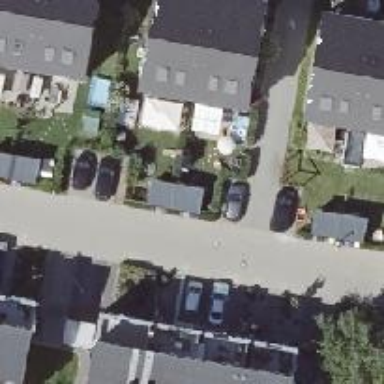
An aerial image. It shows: Living street.